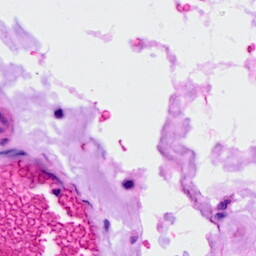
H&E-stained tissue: Ovarian